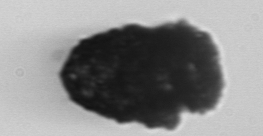
Label: Stenosemella_pacifica